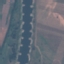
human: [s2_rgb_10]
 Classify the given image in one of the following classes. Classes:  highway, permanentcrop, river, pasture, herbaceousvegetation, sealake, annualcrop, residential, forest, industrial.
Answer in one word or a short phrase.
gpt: River